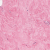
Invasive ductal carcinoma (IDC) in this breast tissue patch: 0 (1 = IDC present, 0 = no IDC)